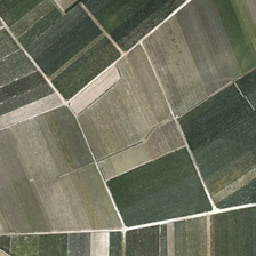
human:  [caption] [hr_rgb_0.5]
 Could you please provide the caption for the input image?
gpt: There are several white roads around the farm.

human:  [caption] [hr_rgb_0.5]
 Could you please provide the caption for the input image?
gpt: The green field planted many small seedlings.

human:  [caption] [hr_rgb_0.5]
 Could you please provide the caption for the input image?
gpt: There are some white paths around the farm.

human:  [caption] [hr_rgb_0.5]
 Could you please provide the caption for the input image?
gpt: A large number of small seedlings were planted in the green space.

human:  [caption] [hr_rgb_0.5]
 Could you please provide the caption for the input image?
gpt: The white line around the farm